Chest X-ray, PA view. Patient: 30 years old, sex M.
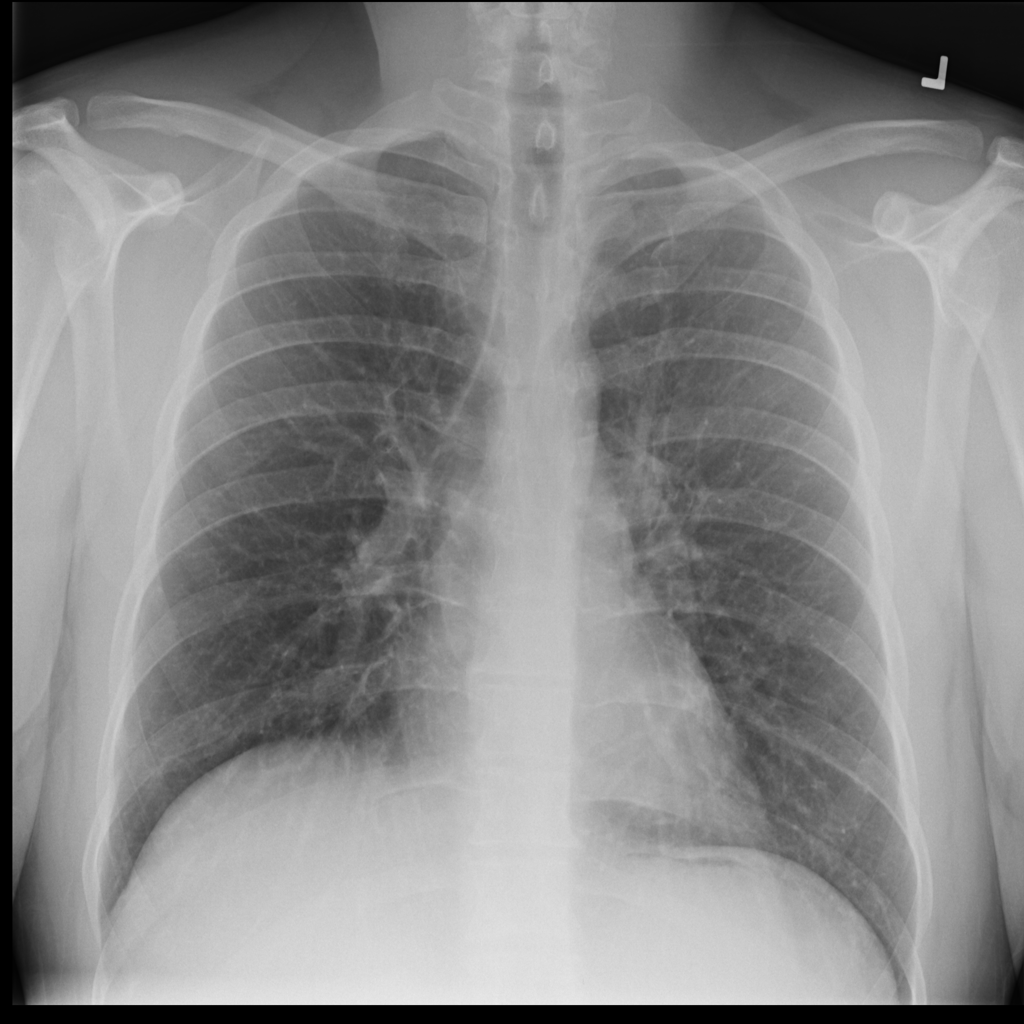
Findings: No Finding